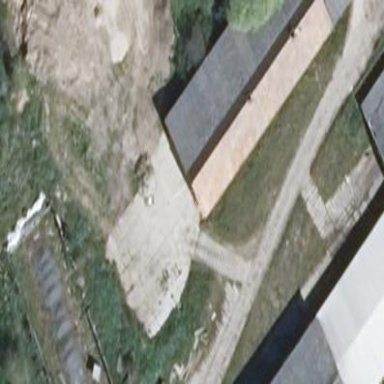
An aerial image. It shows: Building with gabled roof. The roof orientation is along the building's structure.